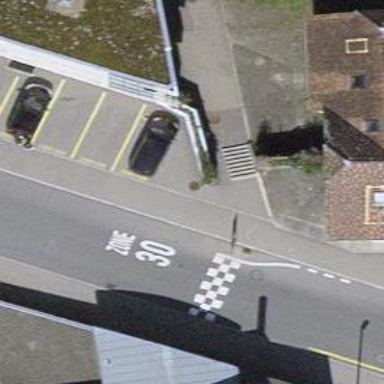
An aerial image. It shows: Set of steps on the road.